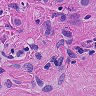
Metastatic tissue present: yes